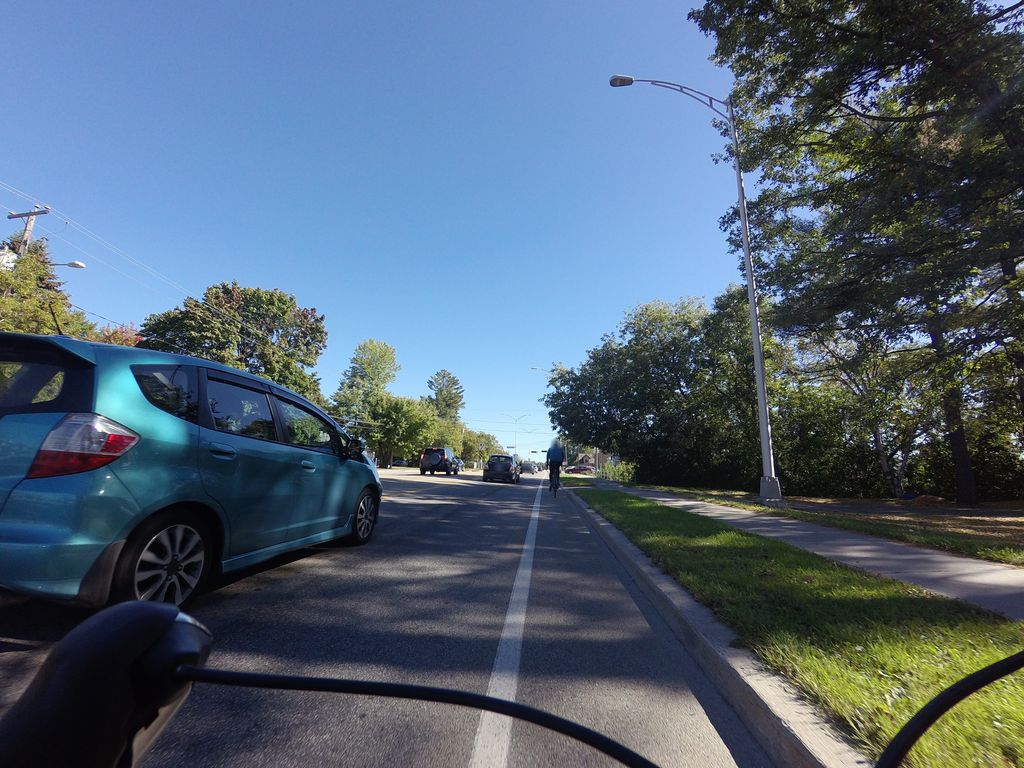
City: ottawa-gatineau